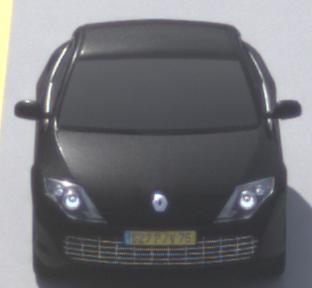
Make: Renault
Model: Laguna Coupé TCe 170
Detailed model: Laguna (III) Coupé
Model produced from: 2010/11
Model produced until: 2011/05
Doors: 2
Color: black
Road condition: dry road
Daytime: morning or afternoon
Contrast: medium contrast